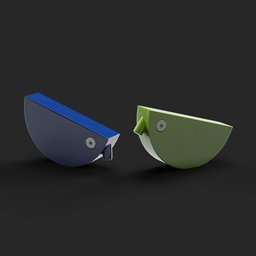
Label: decoration